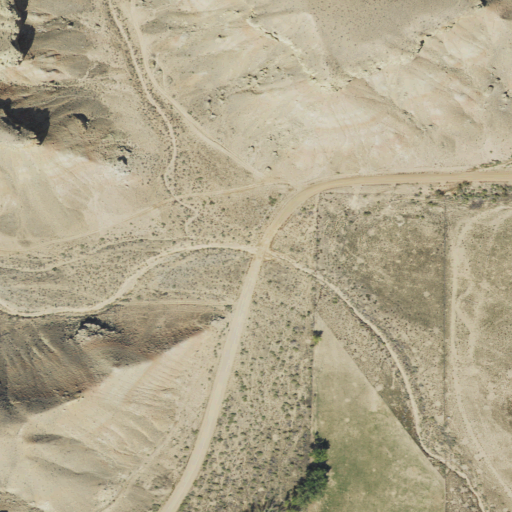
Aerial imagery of valley in Utah named Collier Draw containing shrub, grassland, barren land, open development, and pasture